Field crop: maize
Growth stage: 2
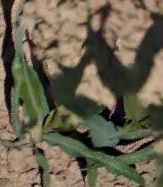
Species: maize